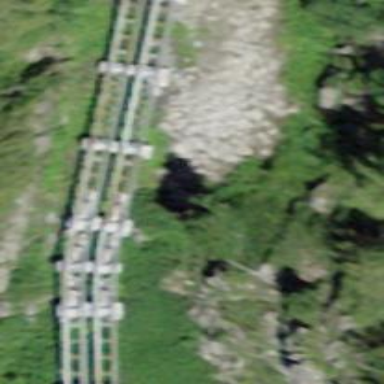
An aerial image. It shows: Disused railway bridge.